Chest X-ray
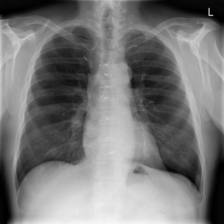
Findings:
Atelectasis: negative
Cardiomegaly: negative
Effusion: negative
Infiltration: negative
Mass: negative
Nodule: negative
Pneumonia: negative
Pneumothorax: negative
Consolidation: negative
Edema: negative
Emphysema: negative
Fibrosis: negative
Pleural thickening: negative
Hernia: negative